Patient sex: F
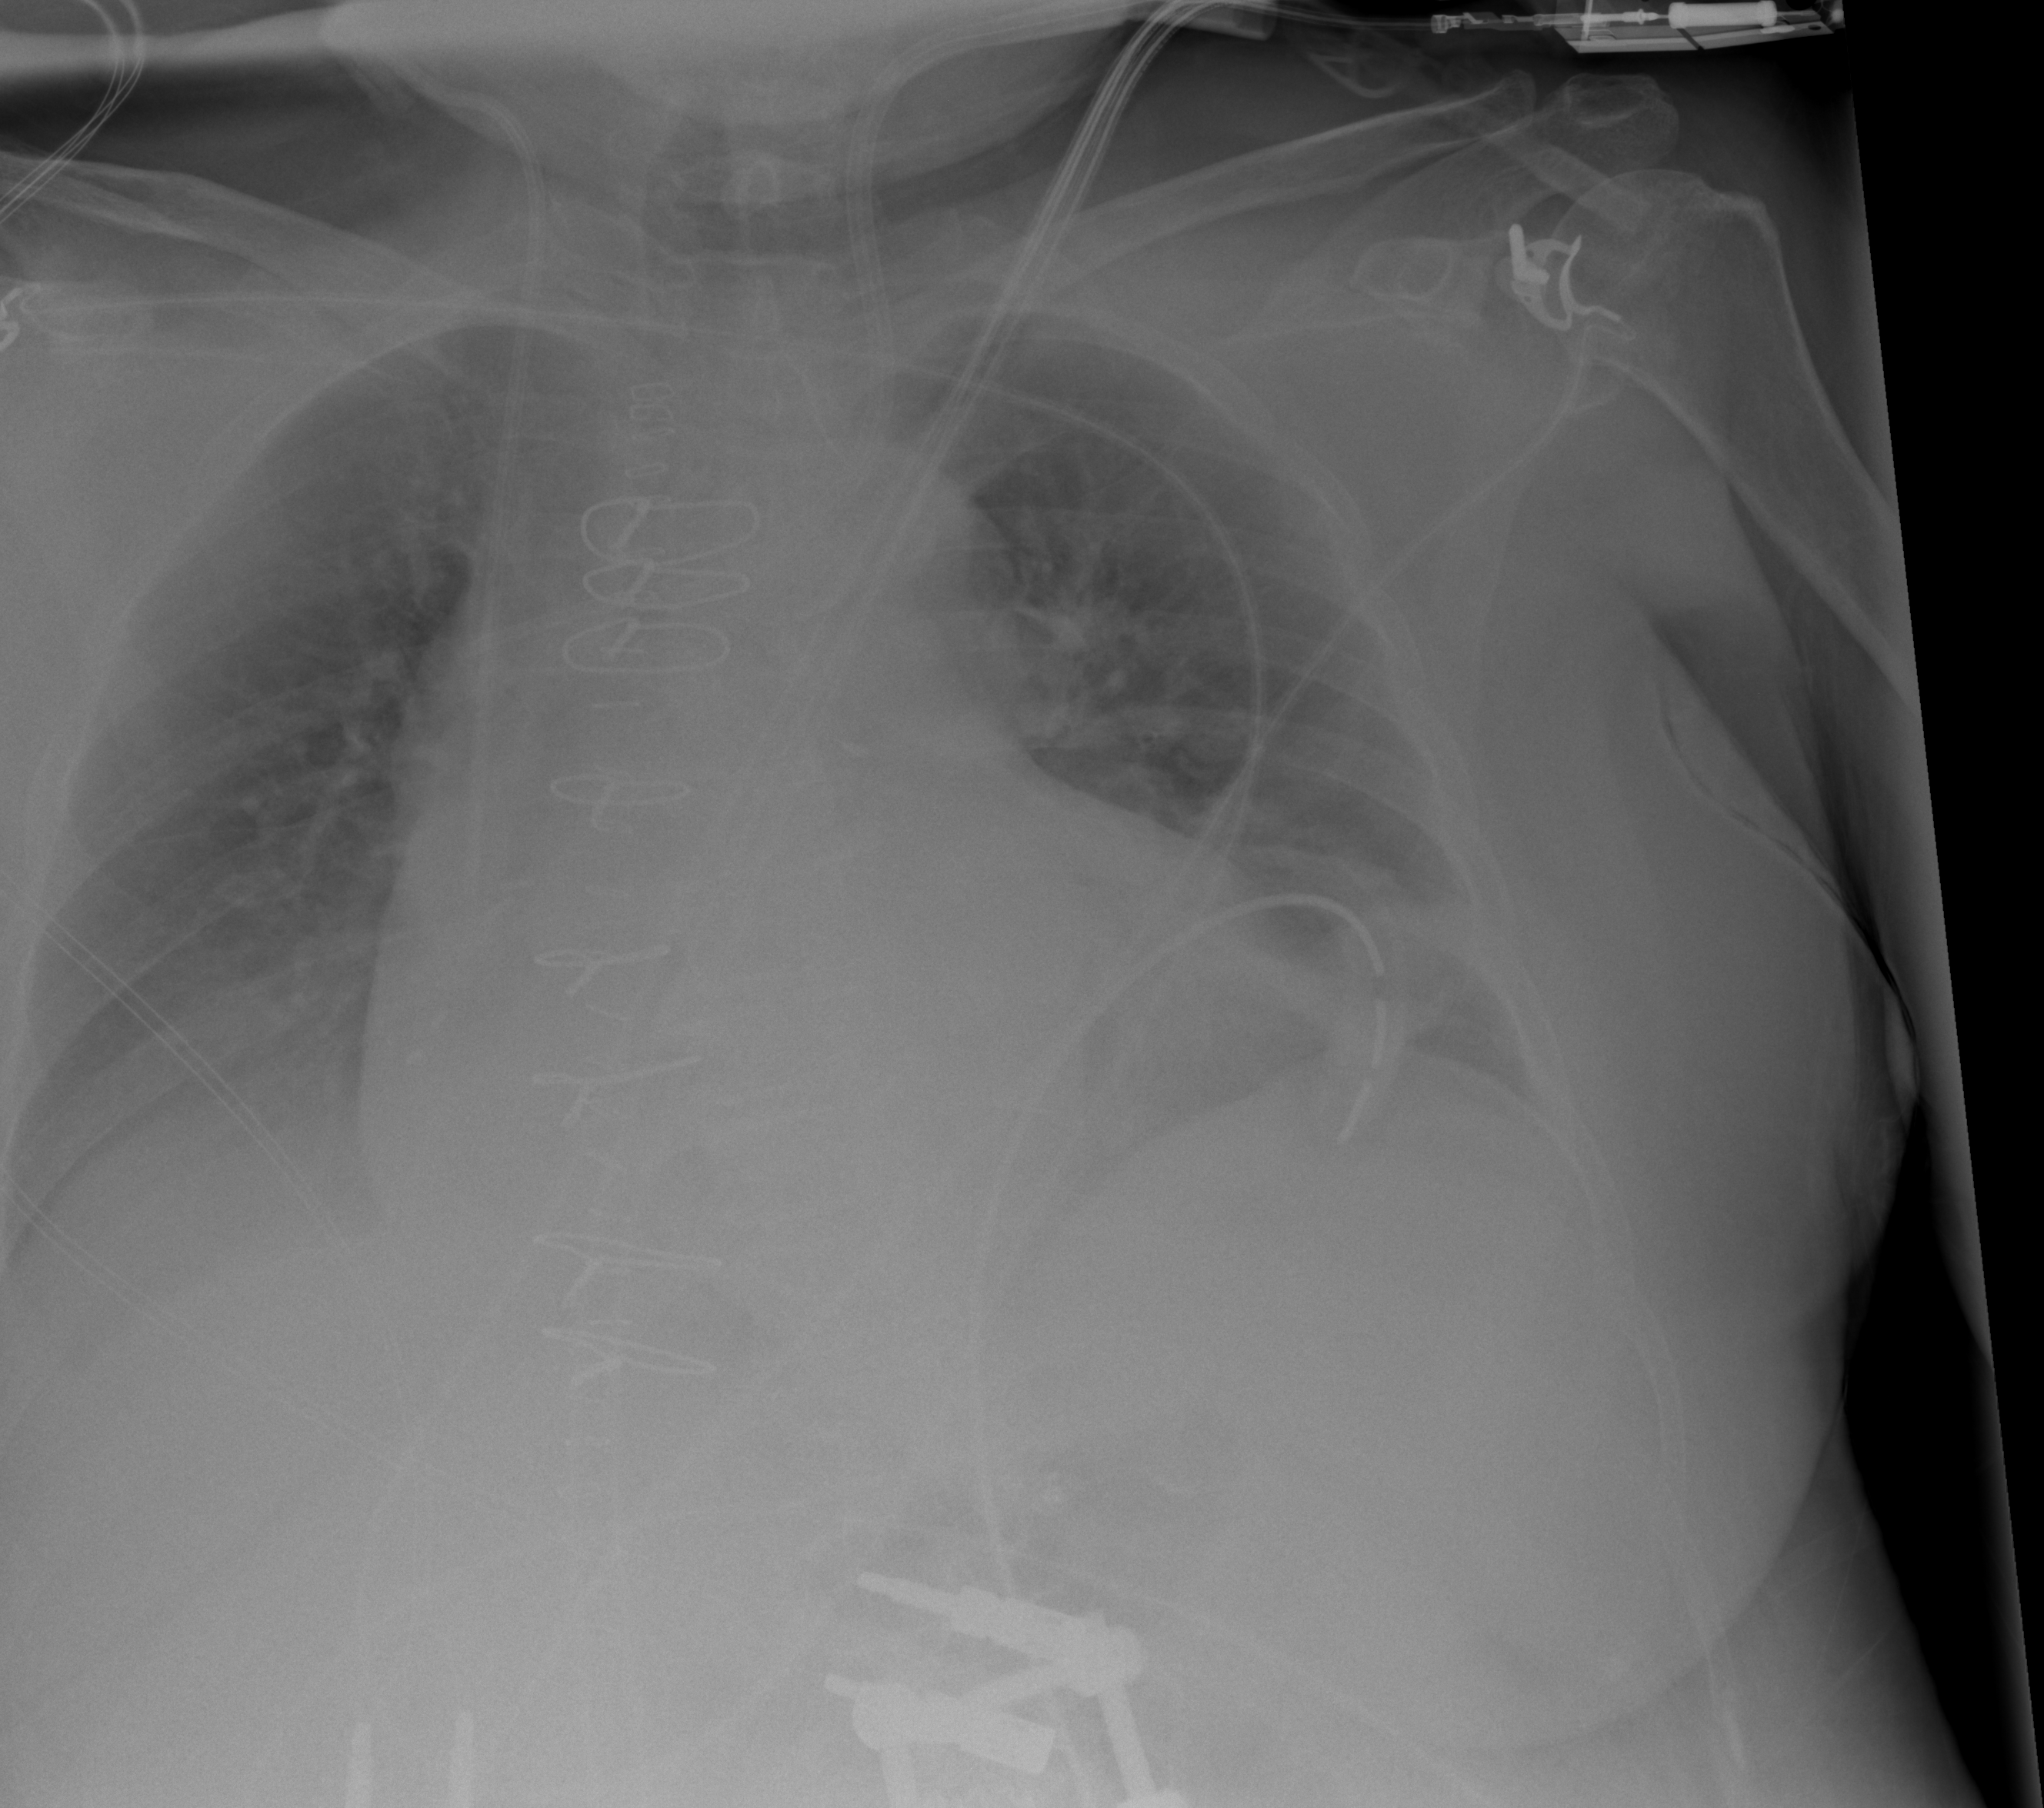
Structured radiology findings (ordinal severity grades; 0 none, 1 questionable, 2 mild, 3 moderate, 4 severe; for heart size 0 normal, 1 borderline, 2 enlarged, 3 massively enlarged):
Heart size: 3
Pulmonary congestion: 2
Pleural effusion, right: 2
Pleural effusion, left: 2
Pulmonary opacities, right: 2
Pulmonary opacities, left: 2
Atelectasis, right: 2
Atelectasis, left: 2